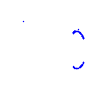
Particle: kaon